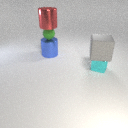
large red metal cylinder above large blue metal cylinder